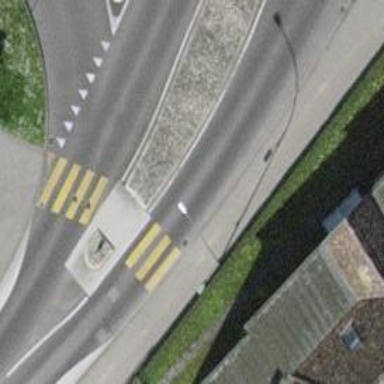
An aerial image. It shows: Tertiary road with asphalt surface and separate sidewalk.